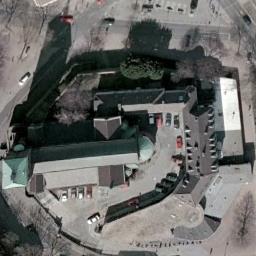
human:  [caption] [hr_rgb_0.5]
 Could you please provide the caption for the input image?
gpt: This is a church where many cars are parked .

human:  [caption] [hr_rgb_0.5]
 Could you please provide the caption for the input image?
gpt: There is a church on the open place next to some cars .

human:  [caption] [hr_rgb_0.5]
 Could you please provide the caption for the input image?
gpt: The church with a green tower and the rest of the church has some sloping roofs .

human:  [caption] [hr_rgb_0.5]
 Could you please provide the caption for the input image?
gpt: A blue and black roofed church with lots of vehicles parked inside the church  The road is surrounded by traffic .

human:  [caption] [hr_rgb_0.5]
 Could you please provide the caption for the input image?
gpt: There are numerous cars in the vacant lot next to the church .